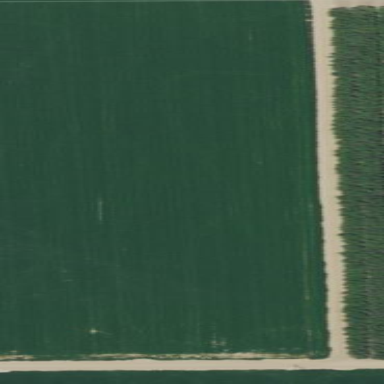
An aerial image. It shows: Farmland with field cropland.